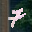
Label: 7